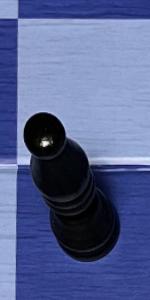
Label: Bishop_Black